Question: I have an app for which I would like to be able to drag and drop to reorder and arrange colours into groups. jQuery's <URL> has a nice implementation, but I can't find a demo of it working for a grid.
My UI looks like this:

and I'd like users to be able to drag colours around within the groups as well as drag them between groups.
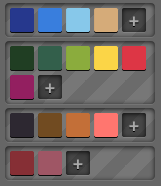
Answer: Try <URL>: HTML5 Sortable. It is a jQuery plugin to create sortable lists and grids using native HTML5 drag and drop API.